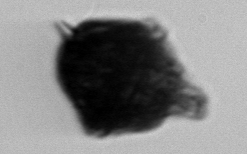
Label: Gonyaulax